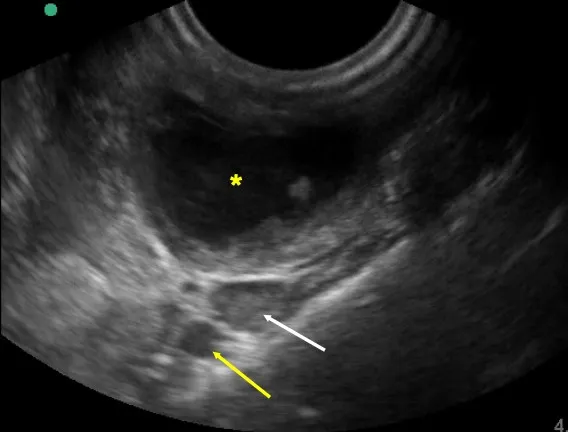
Peritonsillar abscess (*) adjacent to the internal carotid artery (yellow arrow) and internal jugular vein (white arrow) at a depth of about 3cm.
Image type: radiology (ultrasound)